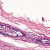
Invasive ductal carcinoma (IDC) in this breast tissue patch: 0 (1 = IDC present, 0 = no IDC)